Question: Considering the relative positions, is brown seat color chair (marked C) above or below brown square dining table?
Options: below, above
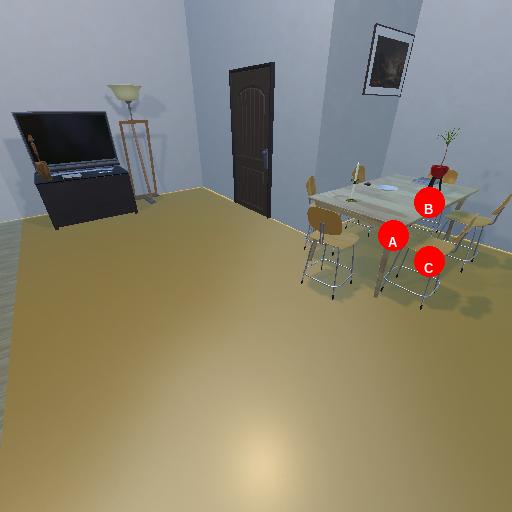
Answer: below